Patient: sex F, age 69
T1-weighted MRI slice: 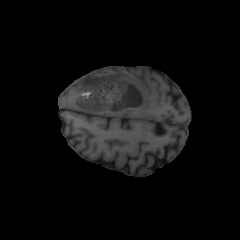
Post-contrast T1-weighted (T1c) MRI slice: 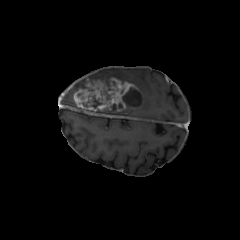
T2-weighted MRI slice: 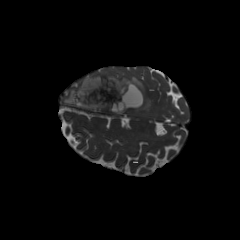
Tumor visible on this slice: yes
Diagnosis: Glioblastoma, IDH-wildtype
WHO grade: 4